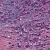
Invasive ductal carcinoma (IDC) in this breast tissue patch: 1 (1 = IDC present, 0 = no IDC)